Field crop: maize
Growth stage: 2
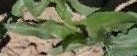
Species: maize